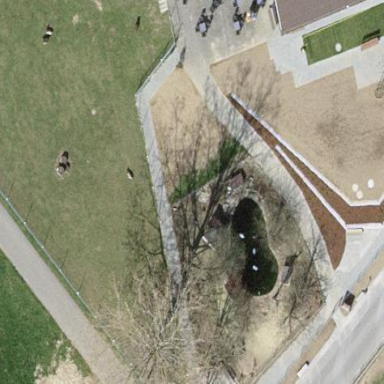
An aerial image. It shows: Lovely park for leisure and relaxation.